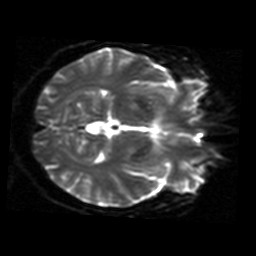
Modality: ADC
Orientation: axial
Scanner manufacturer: siemens
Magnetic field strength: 1.5 T
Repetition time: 8.1 s
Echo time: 0.119 s